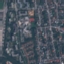
Land use / land cover: Residential